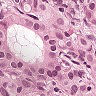
Metastatic tissue present: yes